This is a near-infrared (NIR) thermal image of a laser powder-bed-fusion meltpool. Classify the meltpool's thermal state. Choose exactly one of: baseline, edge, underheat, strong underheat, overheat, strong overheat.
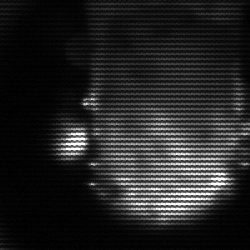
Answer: baseline